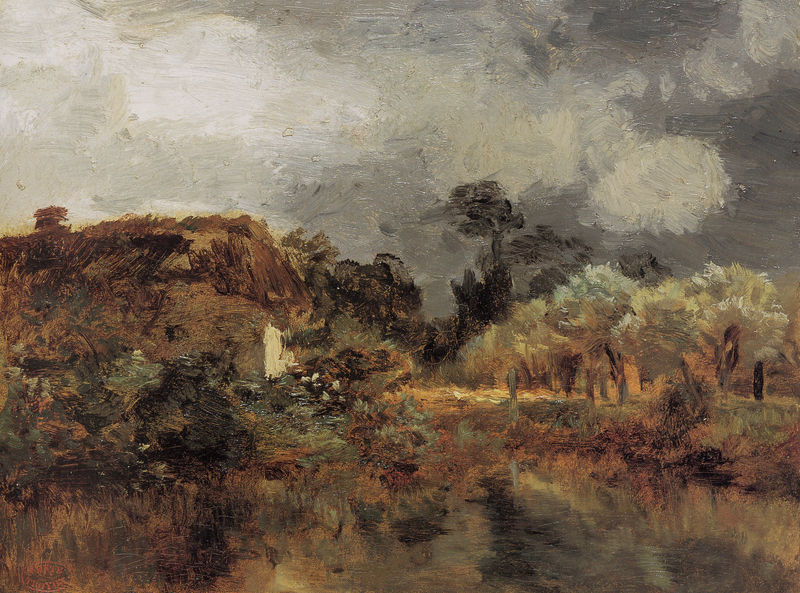
Titel: Etude de paysage, Landschaftsstudie
Künstler: Constant Troyon
Standort: München
Institution: Neue Pinakothek
Schlagwörter: baum, berg, blau, dunkel, felsen, gemälde, gewitter, himmel, schatten, wasser, weiß, wolken, bäume, gelb, grün, impressionismus, landschaft, ocker, see, teich, ufer, abend, bewegung, braun, grau, hell, licht, schwarz, skizze, vordergrund, gebäude, gras, haus, rasen, rot, weg, wiese, wolke, beige, expressionismus, malerei, wand, mensch, steine, bild, spiegel, öl, dämmerung, erde, feld, felder, gräser, hügel, natur, spiegelung, strauch, wind, busch, büsche, gebüsch, gewässer, hütte, pastos, sonne, sträucher, figur, realismus, tal, wald, wasserfall, anhöhe, kamin, schornstein, bewölkt, düster, naturalismus, abstrakt, fels, gebirge, modern, öde, mauer, allee, herbst, böschung, constable, sturm, turner, unwetter, duktus, reflexe, stimmung, trübe, unscharf, strohdach, erdfarben, bedeckt, windig, gewitterwolken, tupfen, tupfer, pinselstrich, verschwommen, verwischt, tümpel, expressiv, karg, rotbraun, sonnenschein, nest, ölskizze, bauernhaus, reflektion, pinselstriche, spätsommer, sunkel, bau, erdhügel, skizzenhaft, rost, william, trist, cottage, olivenbäume, regenwetter, william turner, bushc, baunm, sunke